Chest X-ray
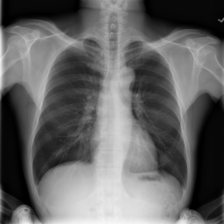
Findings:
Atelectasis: negative
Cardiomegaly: negative
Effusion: negative
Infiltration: negative
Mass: negative
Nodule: negative
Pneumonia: negative
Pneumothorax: negative
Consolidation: negative
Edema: negative
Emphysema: negative
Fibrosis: negative
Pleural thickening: negative
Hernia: negative